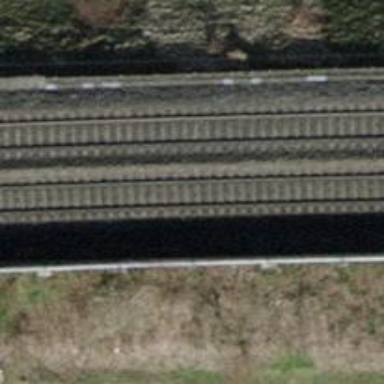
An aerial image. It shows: Single-track electrified railway with contact line.